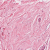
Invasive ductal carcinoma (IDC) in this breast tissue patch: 0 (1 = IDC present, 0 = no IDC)